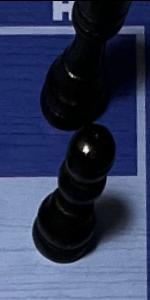
Label: Pawn_Black